Interaction volume radius: 5 \u00c5
Interaction volume height: 35 \u00c5
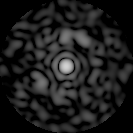
Disorder parameter: 0.7748